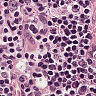
Metastatic tissue present: no